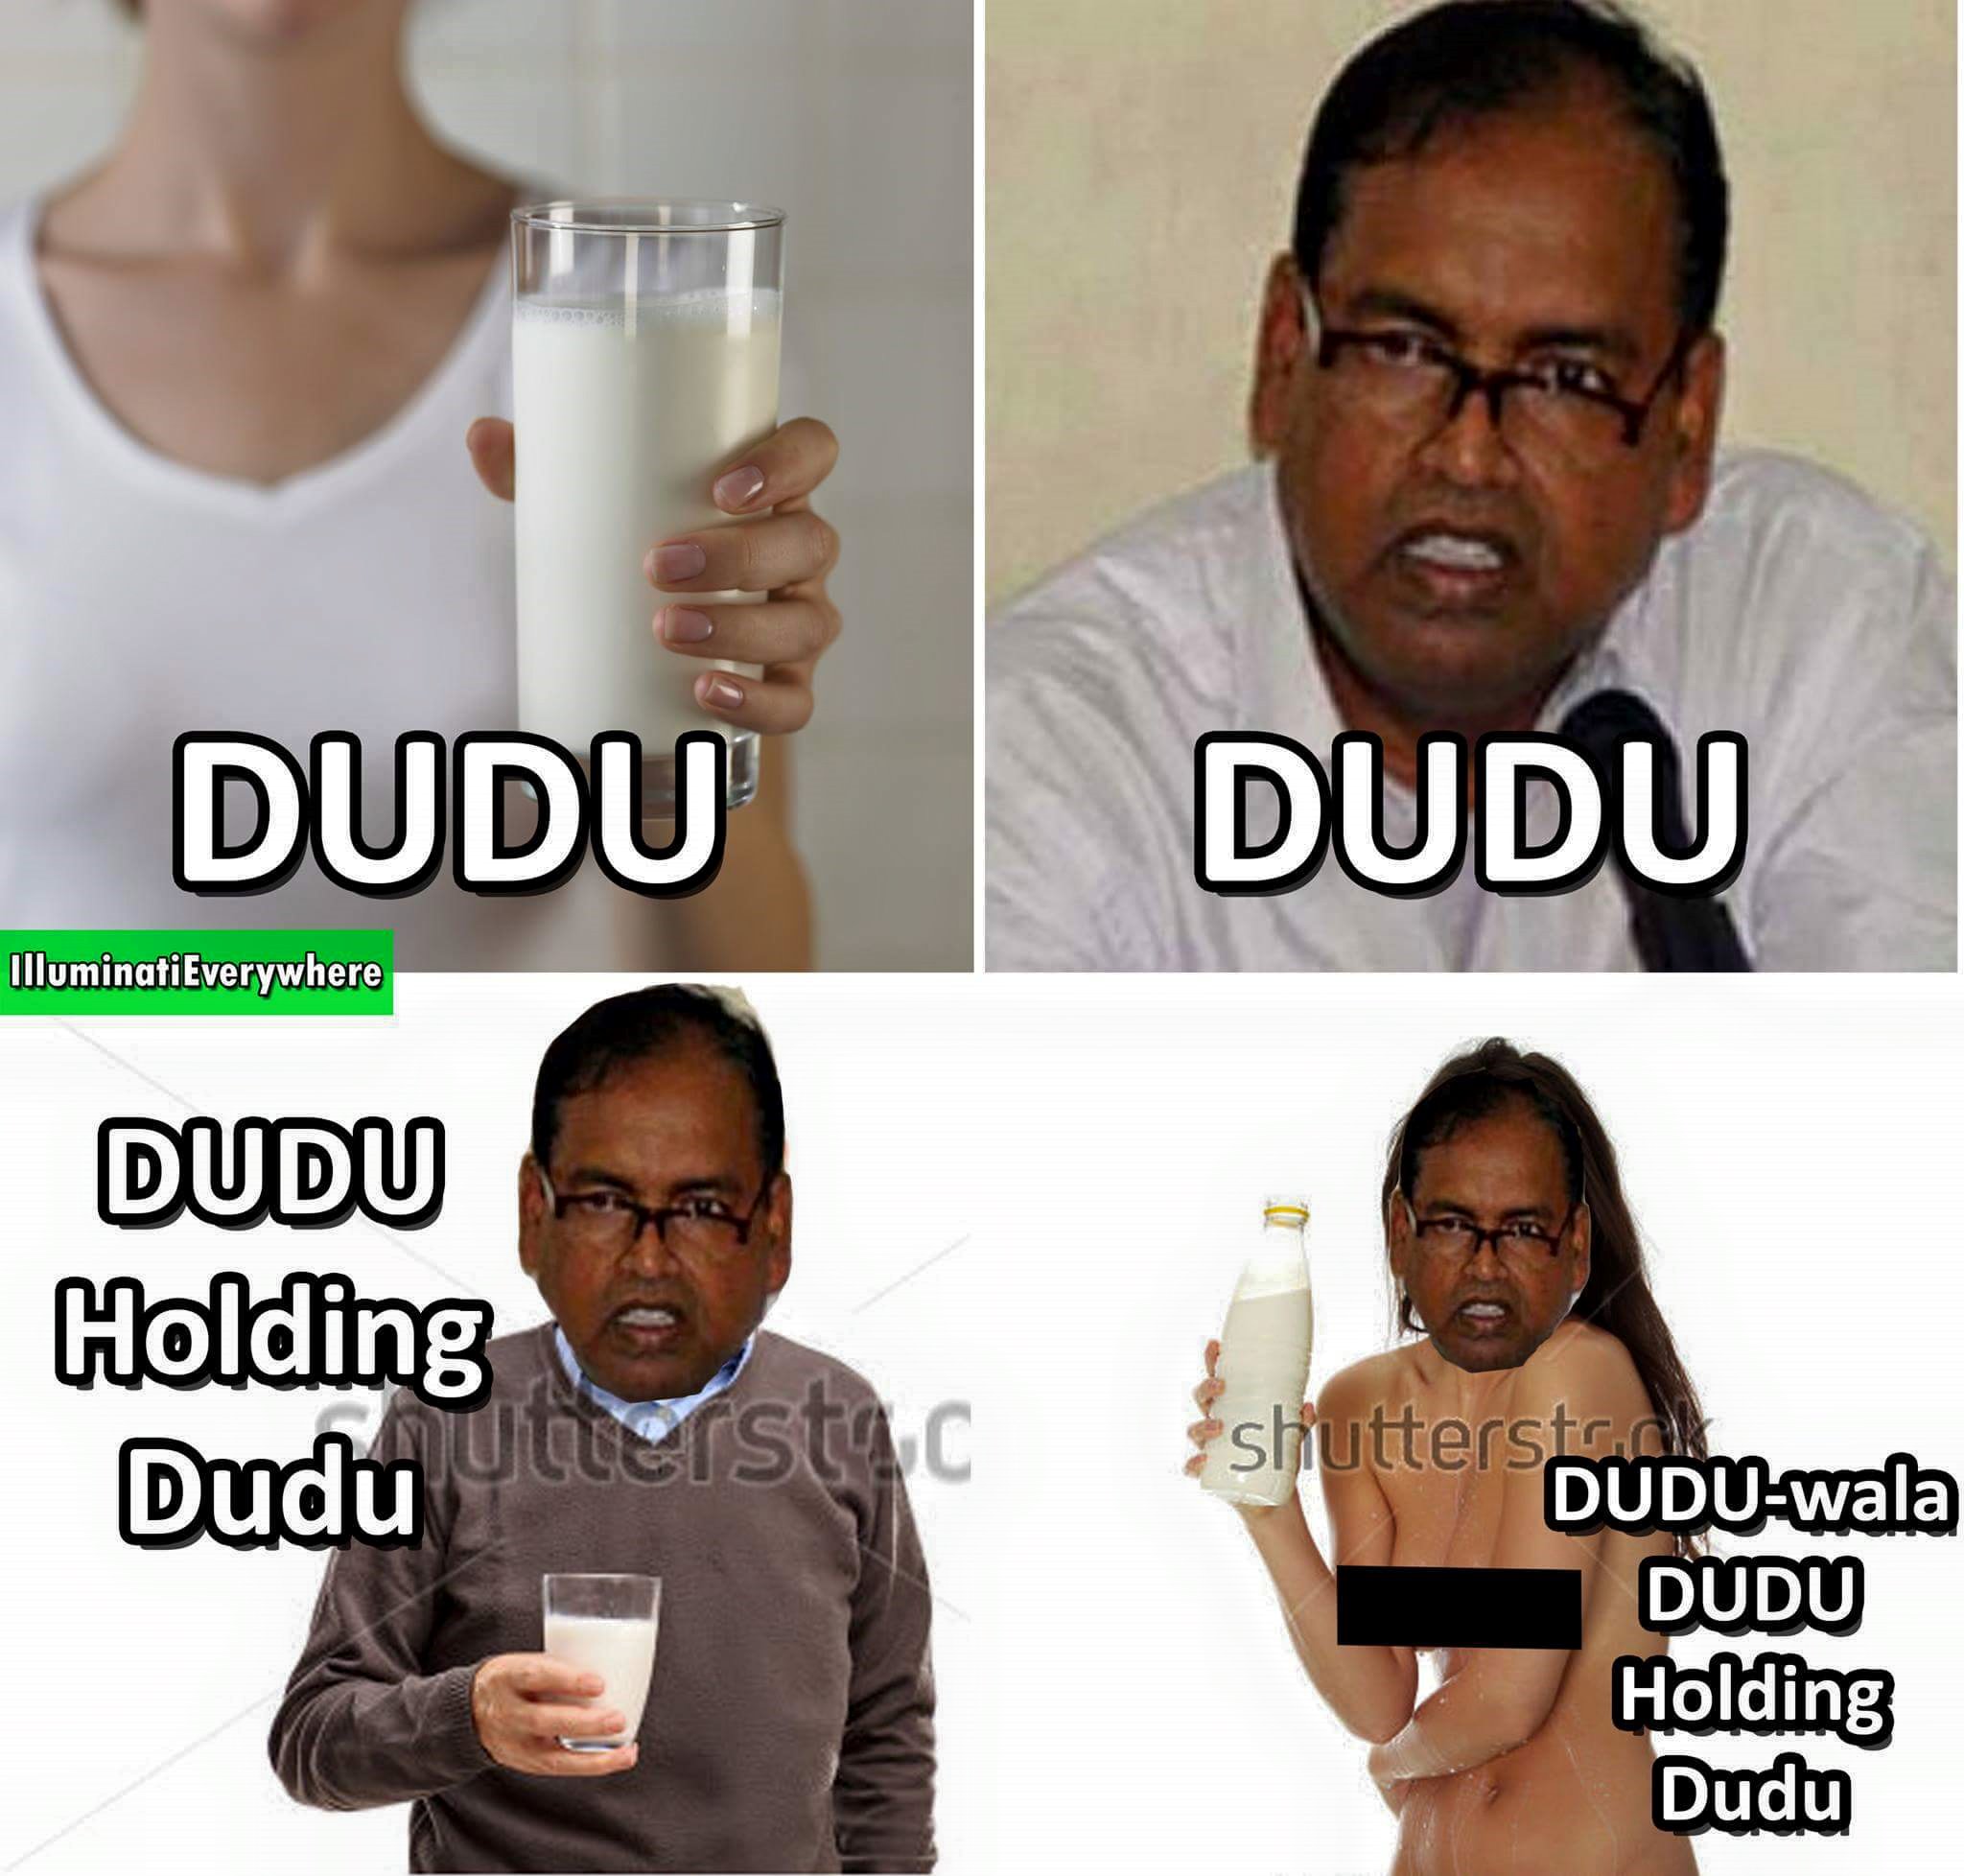
Caption: DUDU     DUDU Holding Dudu     DUDU    DUDU-wala DUDU Holding Dudu
Label: hate